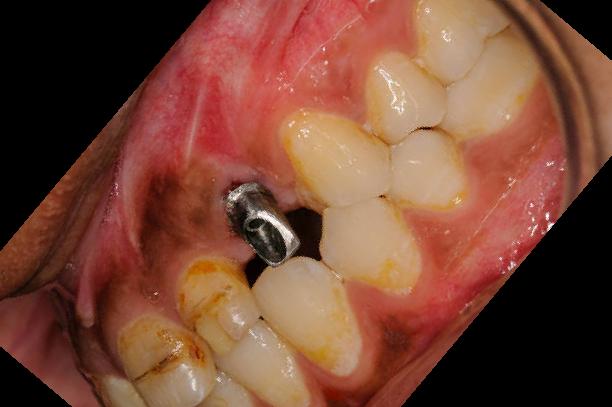
Condition: Gingivitis